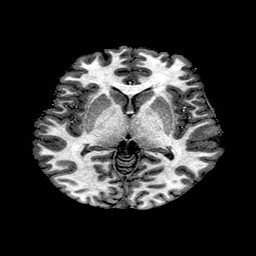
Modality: T1w
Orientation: coronal
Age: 22
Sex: female
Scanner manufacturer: ge
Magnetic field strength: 3 T
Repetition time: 7.66 s
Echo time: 0.003476 s